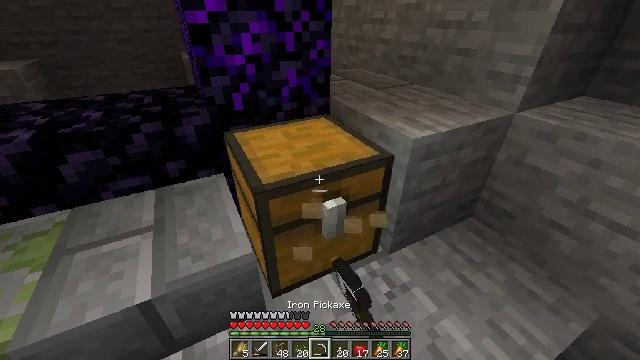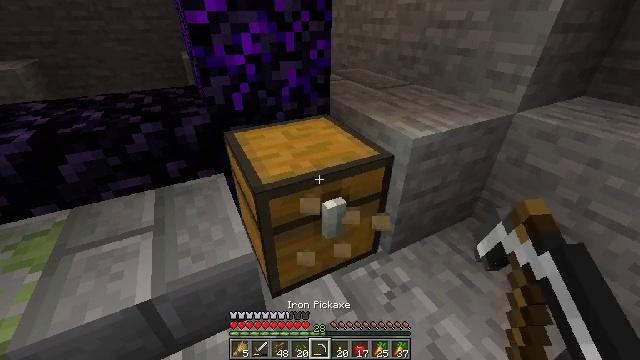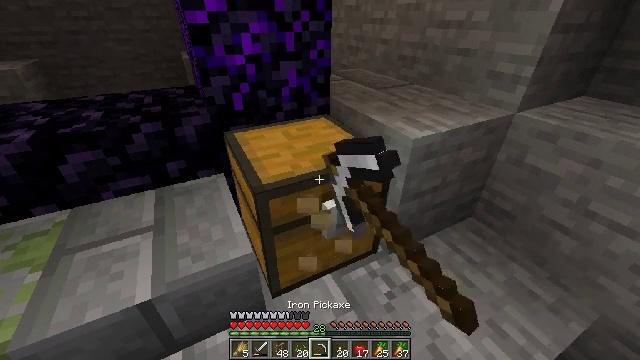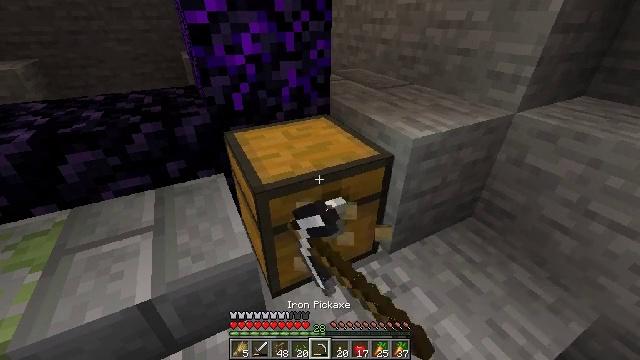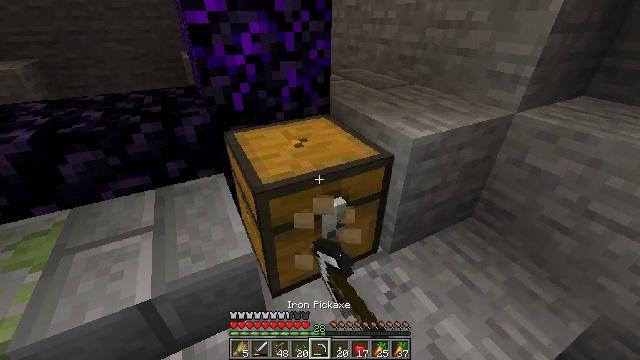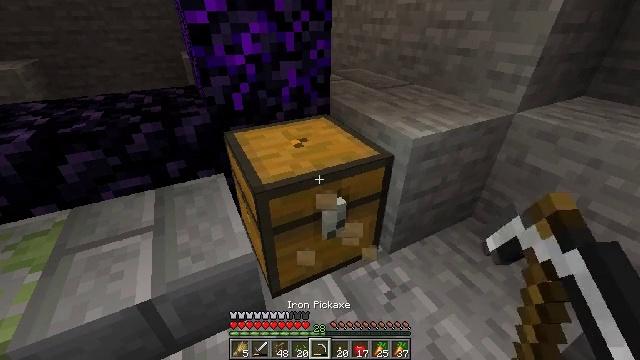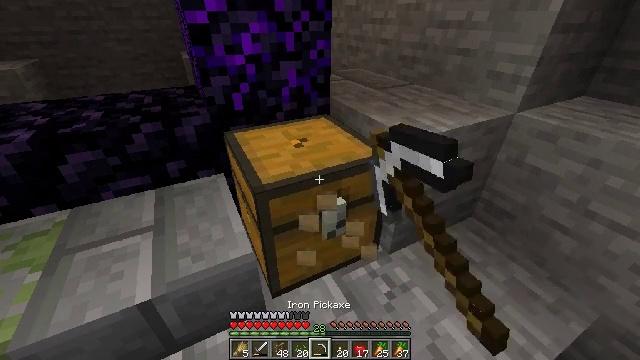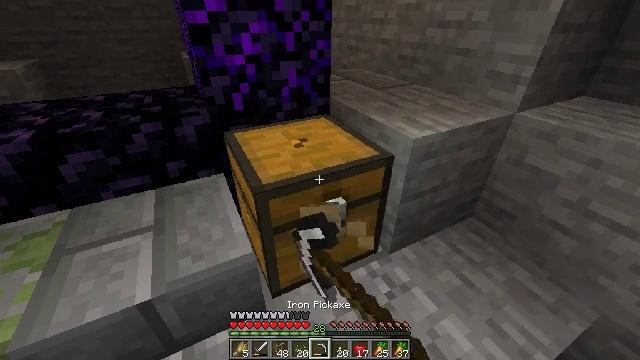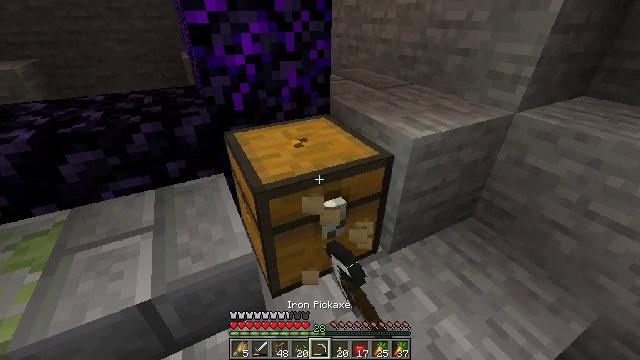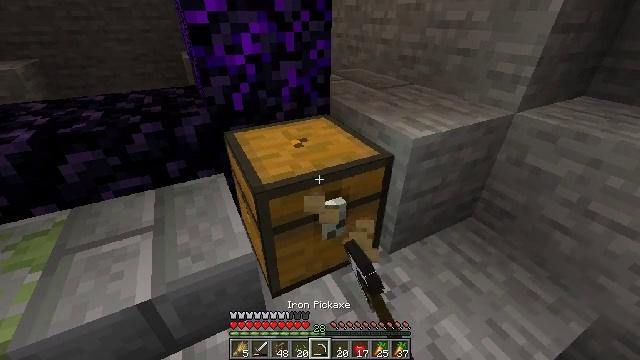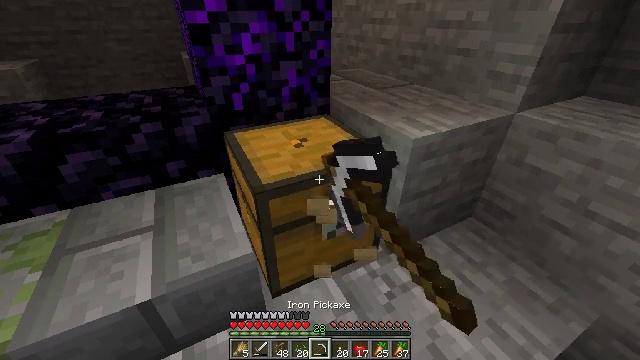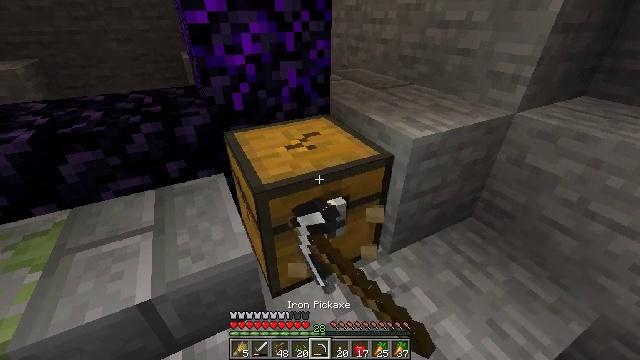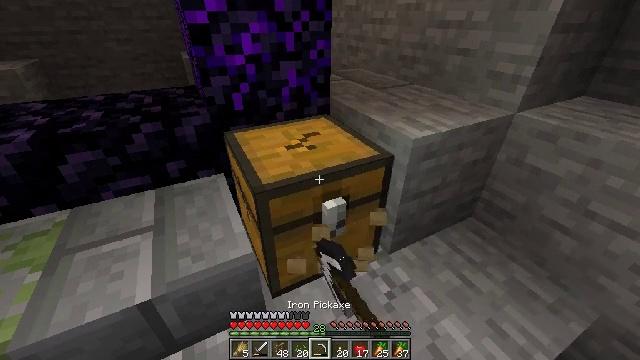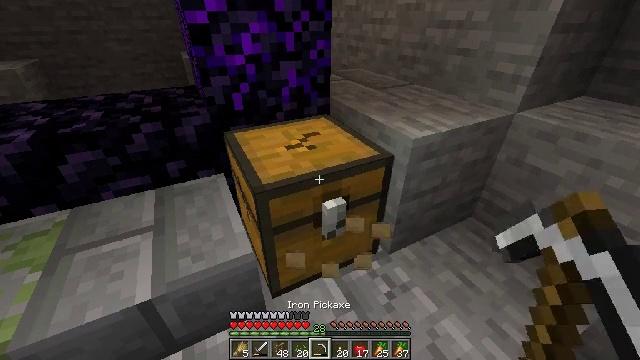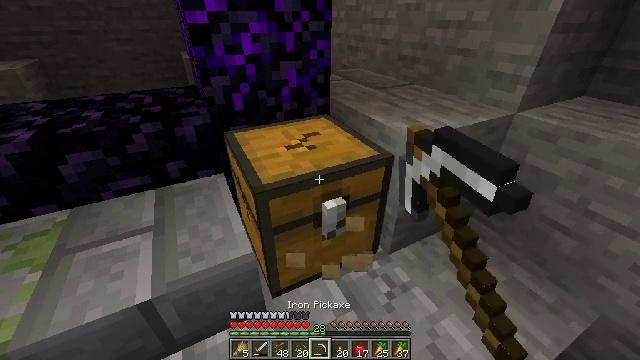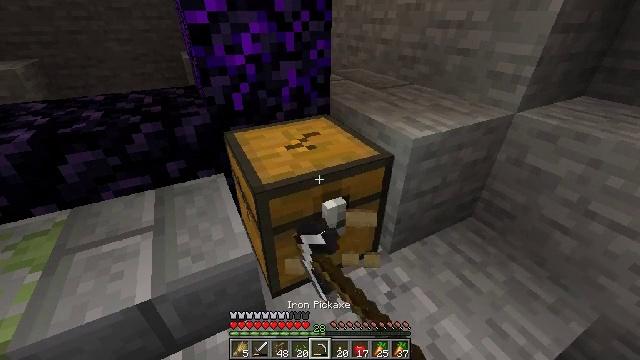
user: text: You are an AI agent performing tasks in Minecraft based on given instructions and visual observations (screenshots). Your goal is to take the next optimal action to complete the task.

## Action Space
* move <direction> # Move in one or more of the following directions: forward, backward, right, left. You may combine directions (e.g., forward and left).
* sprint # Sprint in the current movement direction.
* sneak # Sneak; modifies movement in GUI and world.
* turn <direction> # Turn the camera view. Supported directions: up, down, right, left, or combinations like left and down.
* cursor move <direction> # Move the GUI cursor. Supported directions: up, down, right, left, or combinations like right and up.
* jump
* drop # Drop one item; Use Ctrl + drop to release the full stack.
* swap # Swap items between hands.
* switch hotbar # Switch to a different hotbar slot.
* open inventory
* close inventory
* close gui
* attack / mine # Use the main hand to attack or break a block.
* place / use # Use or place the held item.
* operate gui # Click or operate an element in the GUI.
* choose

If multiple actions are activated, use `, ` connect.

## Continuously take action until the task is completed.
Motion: motion action
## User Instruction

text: Mine the chest to collect it.
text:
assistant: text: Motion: attack / mine
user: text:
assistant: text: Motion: attack / mine
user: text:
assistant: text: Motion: attack / mine
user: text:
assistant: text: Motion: attack / mine
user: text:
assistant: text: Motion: attack / mine
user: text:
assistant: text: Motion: attack / mine
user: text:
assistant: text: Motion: attack / mine
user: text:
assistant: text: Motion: attack / mine
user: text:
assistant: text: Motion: attack / mine
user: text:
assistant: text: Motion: attack / mine
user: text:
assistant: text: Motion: attack / mine
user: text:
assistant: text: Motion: attack / mine
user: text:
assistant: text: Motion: attack / mine
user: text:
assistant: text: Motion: attack / mine
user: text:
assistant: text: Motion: attack / mine
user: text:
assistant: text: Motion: attack / mine
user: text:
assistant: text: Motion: attack / mine
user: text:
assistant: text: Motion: attack / mine
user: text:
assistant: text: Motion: attack / mine
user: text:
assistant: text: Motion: attack / mine
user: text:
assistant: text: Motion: attack / mine
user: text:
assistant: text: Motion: attack / mine
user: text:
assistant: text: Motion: attack / mine
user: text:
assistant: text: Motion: attack / mine
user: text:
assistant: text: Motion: attack / mine
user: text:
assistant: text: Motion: attack / mine
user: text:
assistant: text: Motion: attack / mine
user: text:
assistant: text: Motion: attack / mine
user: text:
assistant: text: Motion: attack / mine
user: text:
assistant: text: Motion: attack / mine